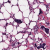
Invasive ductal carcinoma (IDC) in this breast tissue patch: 1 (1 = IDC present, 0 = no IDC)